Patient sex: M
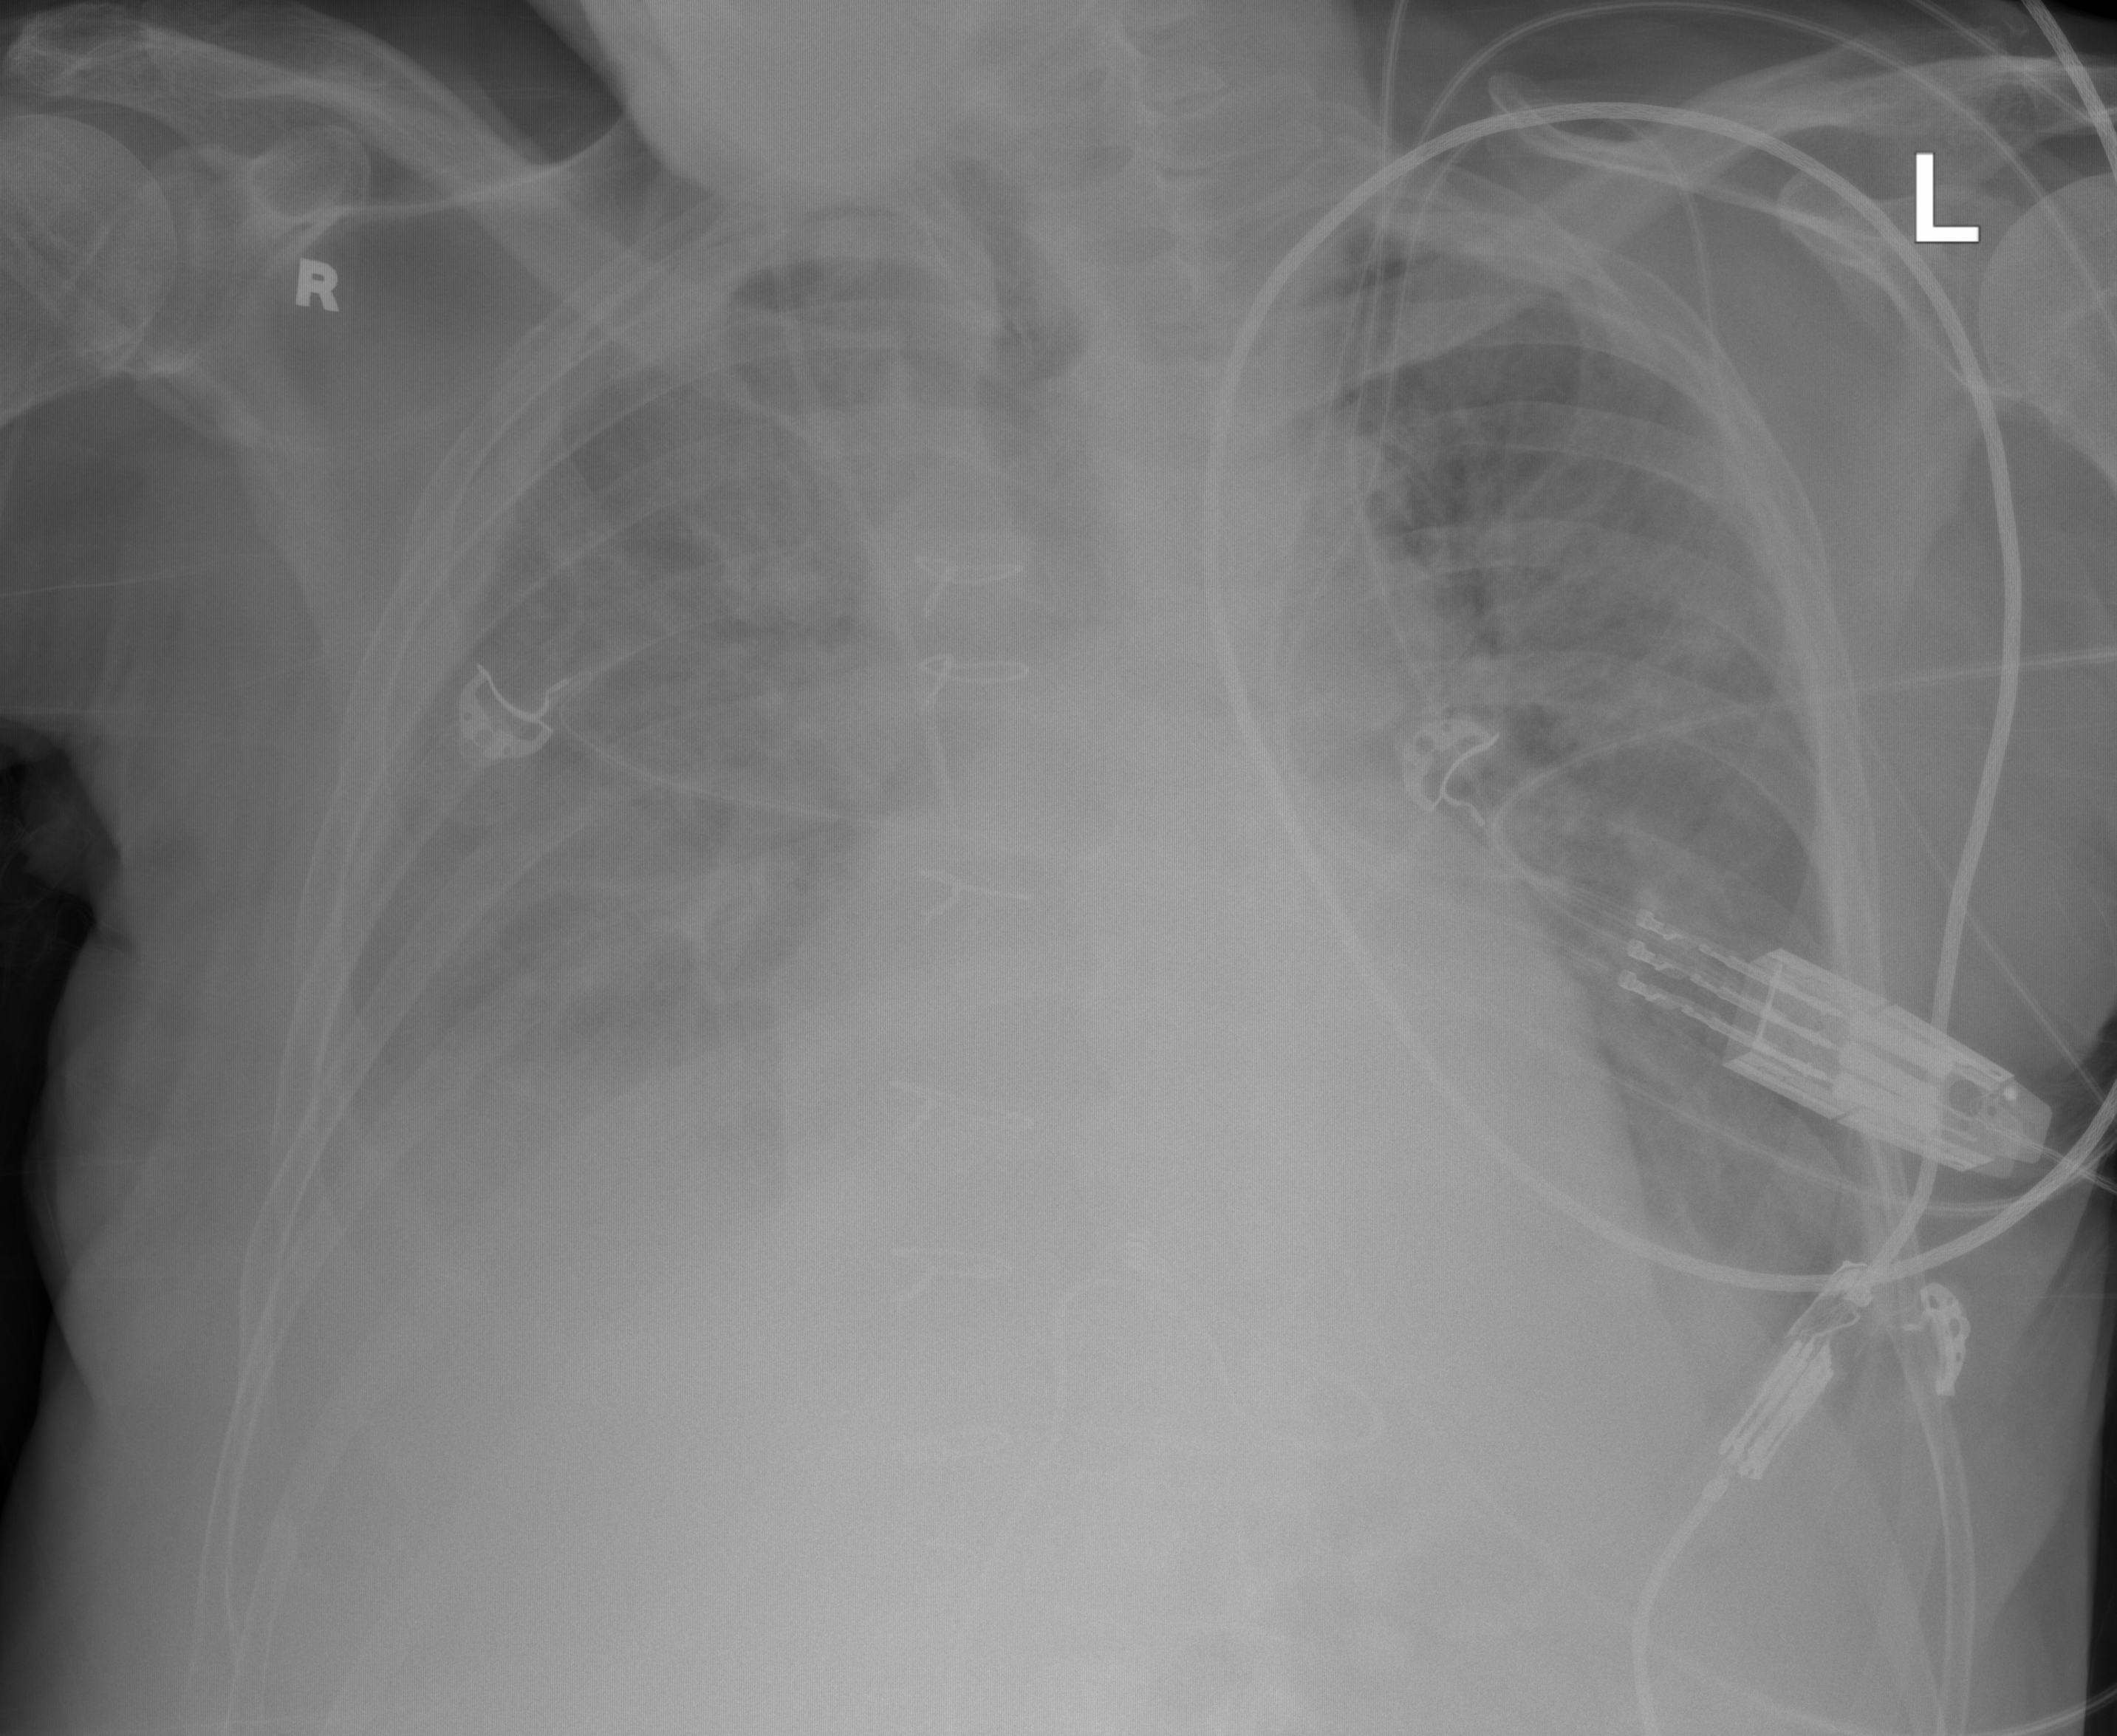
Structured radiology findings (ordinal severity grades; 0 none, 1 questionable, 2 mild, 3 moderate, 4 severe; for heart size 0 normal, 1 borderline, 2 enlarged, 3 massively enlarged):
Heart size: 2
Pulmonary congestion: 2
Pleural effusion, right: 3
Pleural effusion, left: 2
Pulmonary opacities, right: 2
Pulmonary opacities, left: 2
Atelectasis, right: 2
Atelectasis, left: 2